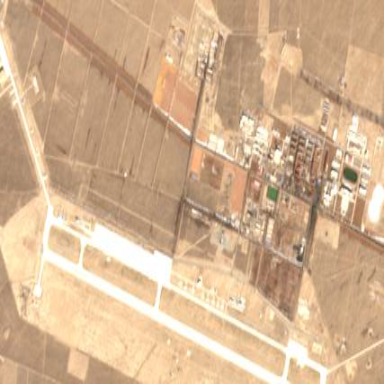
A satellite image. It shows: Military airfield located within aerodrome.